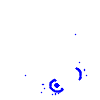
Particle: electron